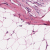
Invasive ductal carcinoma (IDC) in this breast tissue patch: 0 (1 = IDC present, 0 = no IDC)